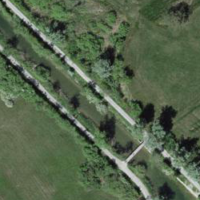
EUNIS habitat code: 16
Species observed at this site:
Lythrum salicaria
Erithacus rubecula